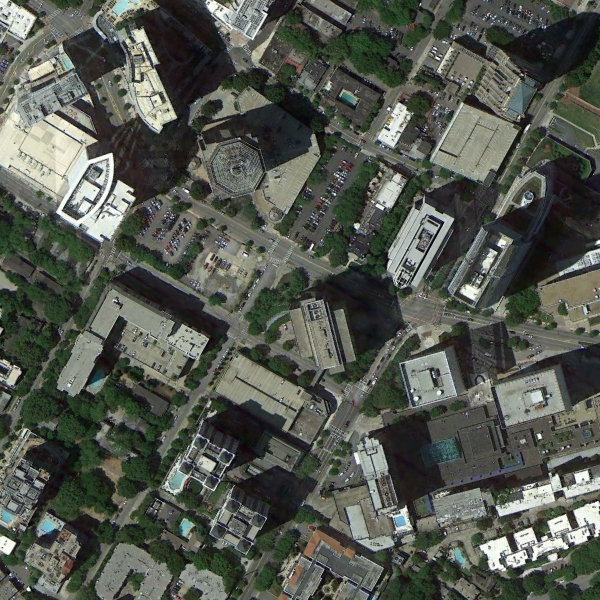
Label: Commercial